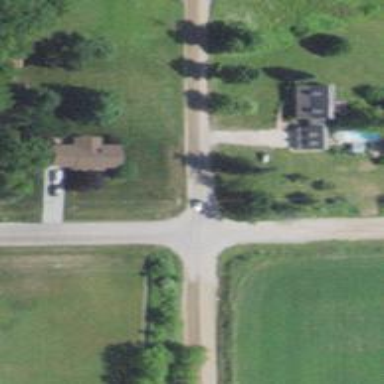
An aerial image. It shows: Stop road.